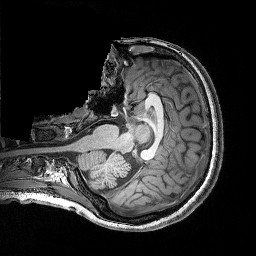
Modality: T1w
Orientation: axial
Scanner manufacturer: siemens
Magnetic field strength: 3 T
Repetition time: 0.02 s
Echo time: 0.005 s